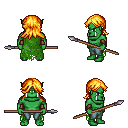
a pixel art fantasy rpg character, male body template, orc, green skin, green tattered cape, teal pants, light blonde loose hair, leather bracers, spear, four views (front, back, left, right), 2x2 character sprite sheet, small pixel art, hard edges, no anti-aliasing